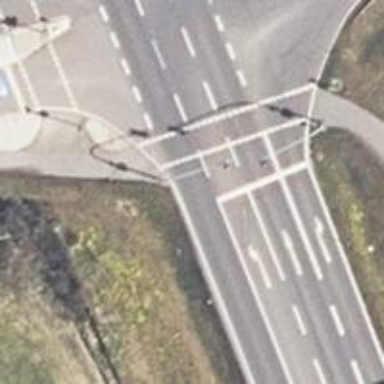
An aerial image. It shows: Road crossing with traffic signals.